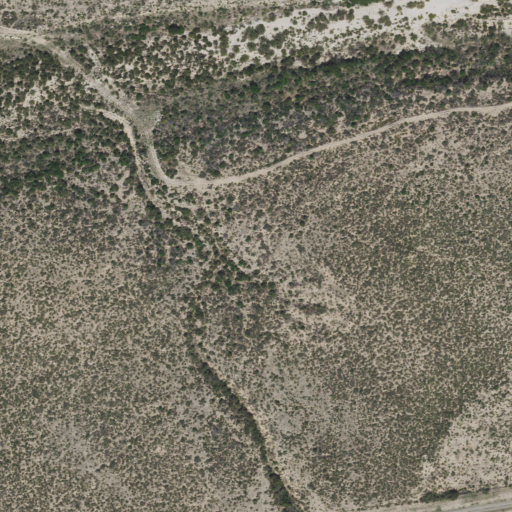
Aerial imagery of valley in Texas named Will Davis Canyon containing shrub, grassland, low intensity development, and open development